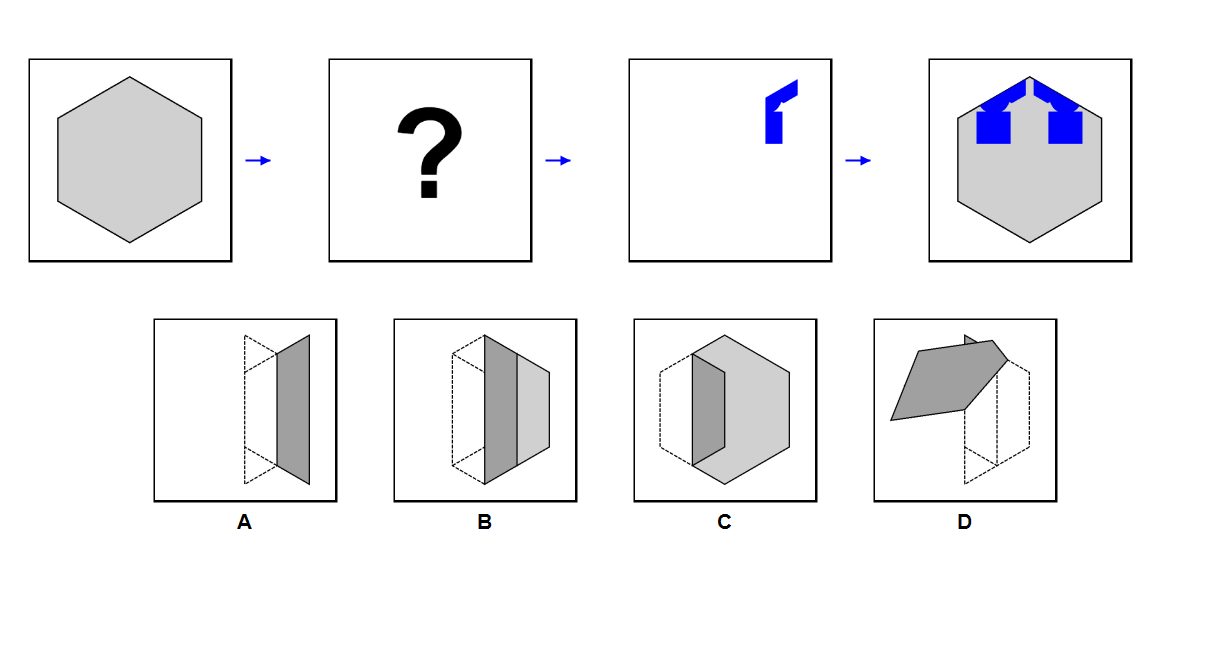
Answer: D